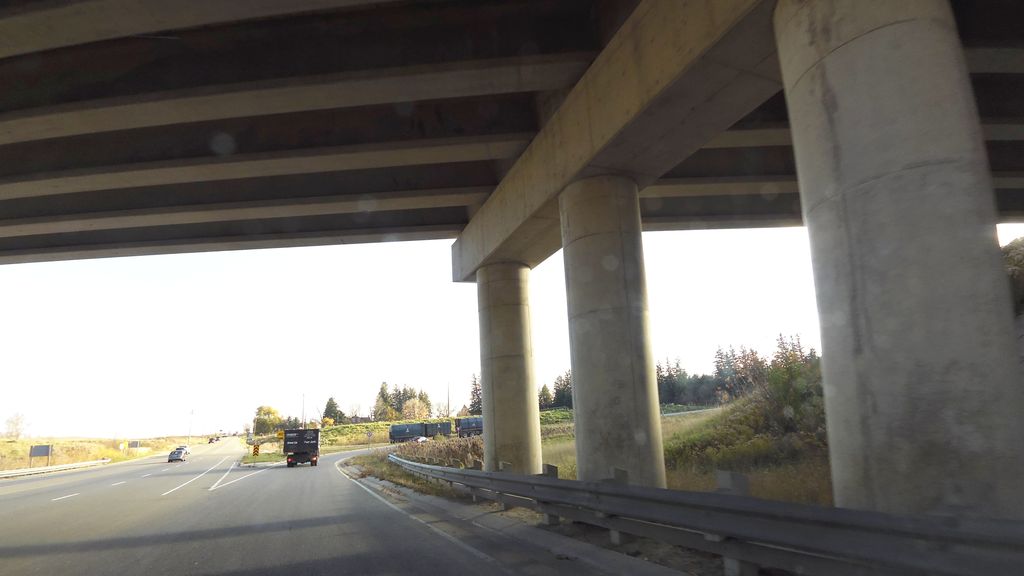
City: kitchener-waterloo